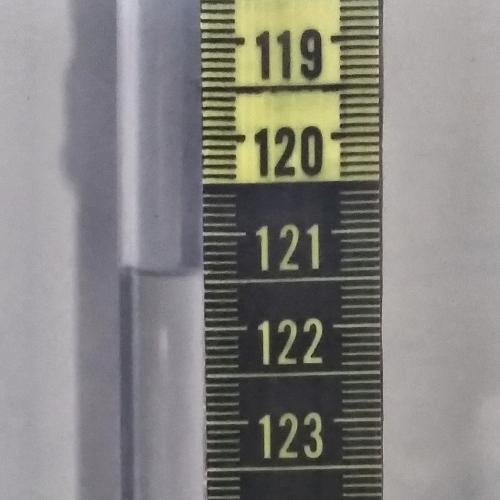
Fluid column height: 121.4 cm